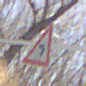
Verkehrszeichen: KurveLinks
Umgebung: Outdoor, Nature
Tageszeit: Midday
Wetter: Clear
Licht: Natural
Jahreszeit: NotSpecified
Kontrast: HighContrast